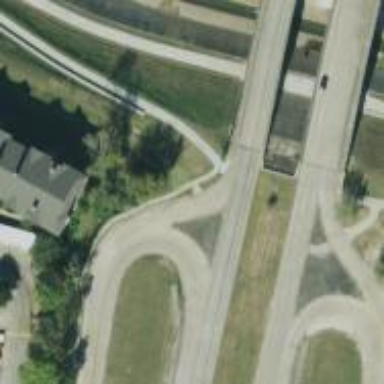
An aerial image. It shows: Secondary link road.